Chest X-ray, PA view. Patient: 51 years old, sex M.
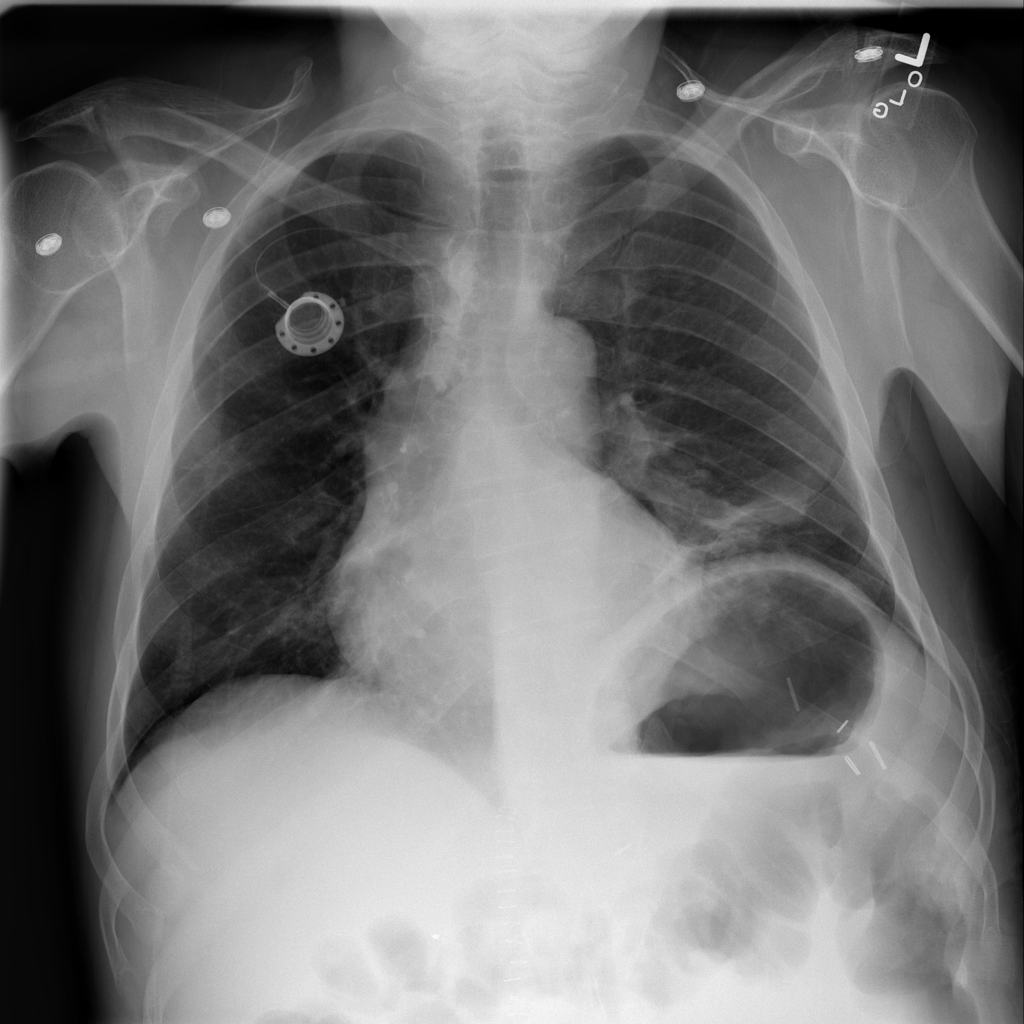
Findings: No Finding